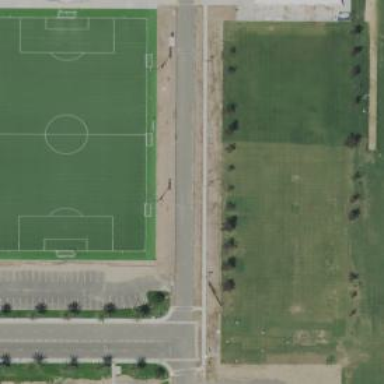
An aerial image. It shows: Soccer pitch designated for leisure and sports activities.